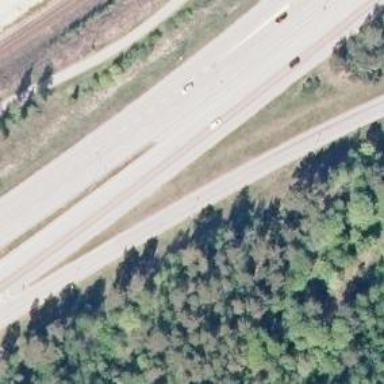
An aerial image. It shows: Asphalt trunk highway.